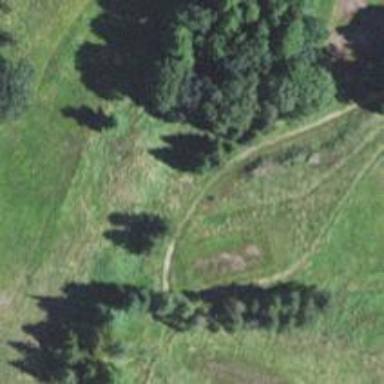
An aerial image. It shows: Path for both road and golf.